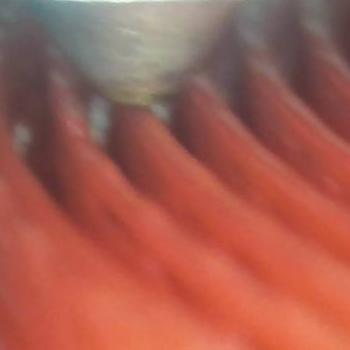
Flow rate: 33%